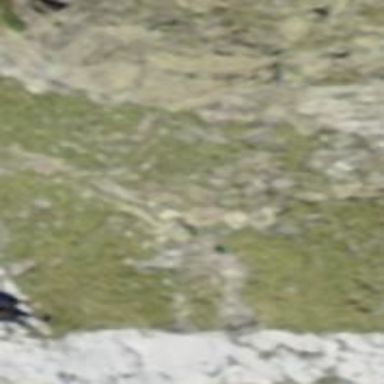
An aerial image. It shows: Cliff in nature.